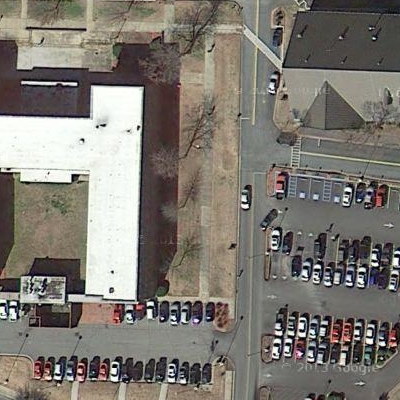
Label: Industry